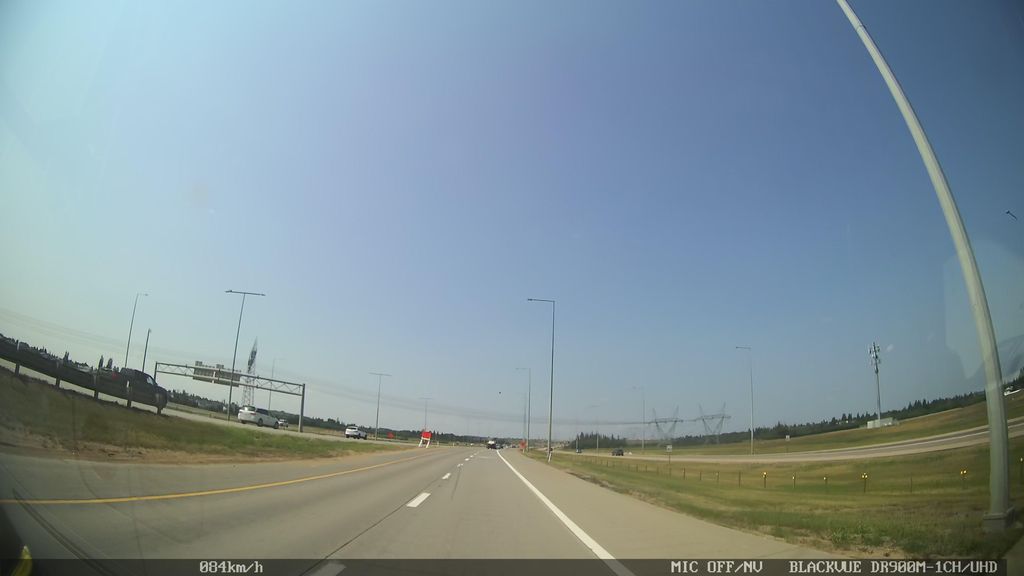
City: edmonton